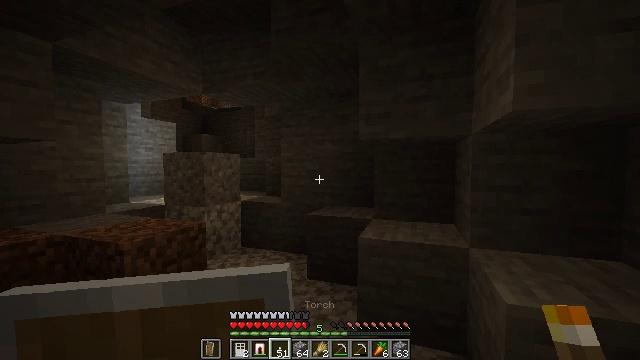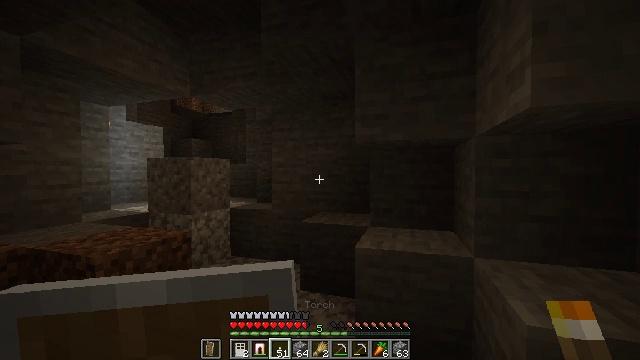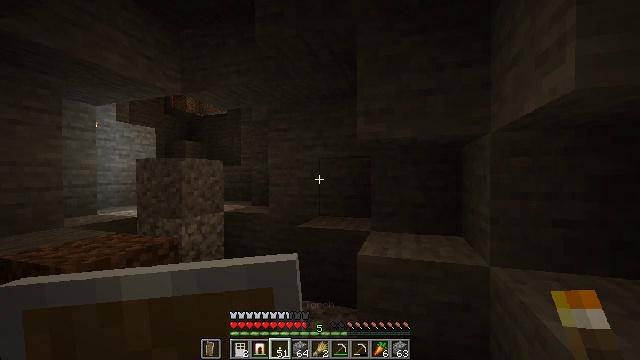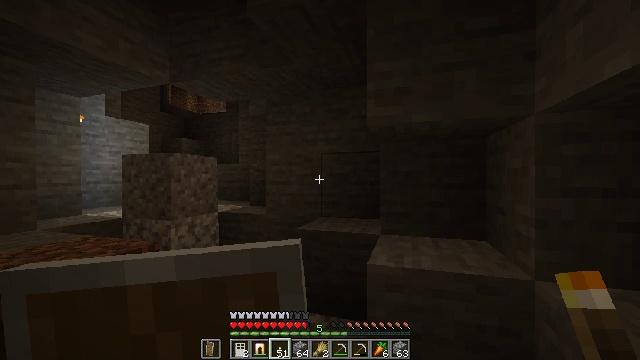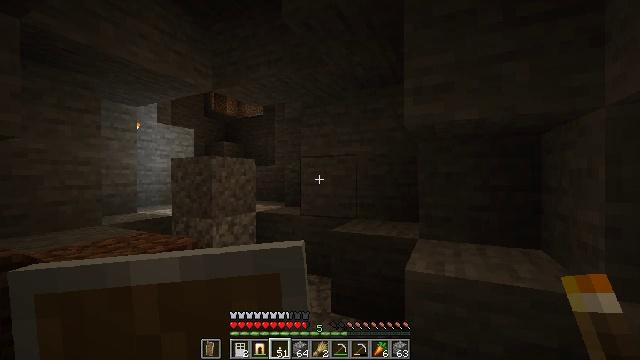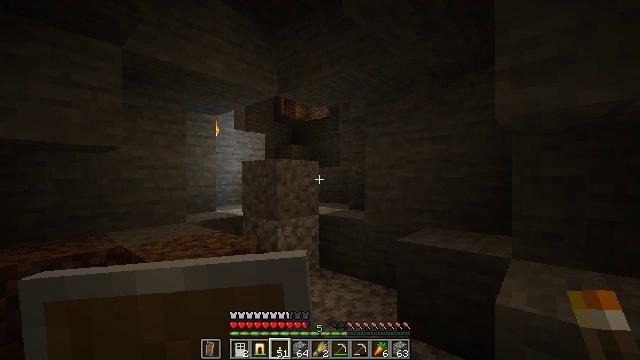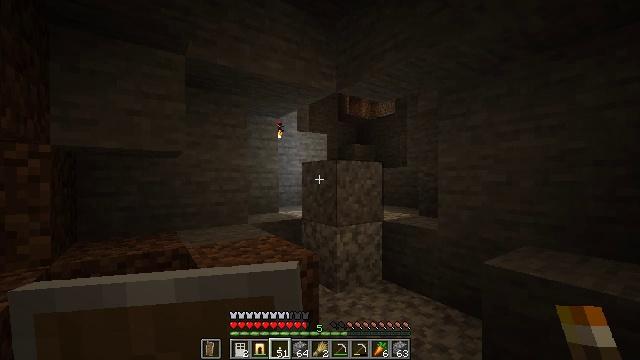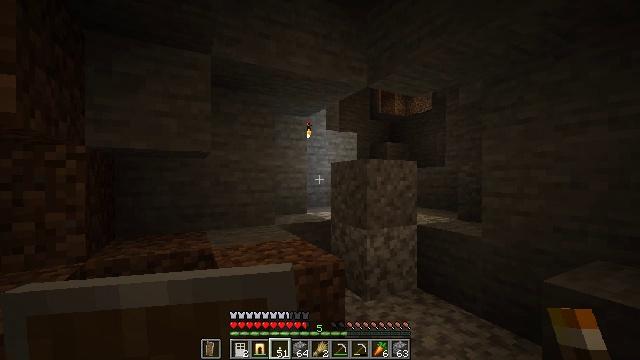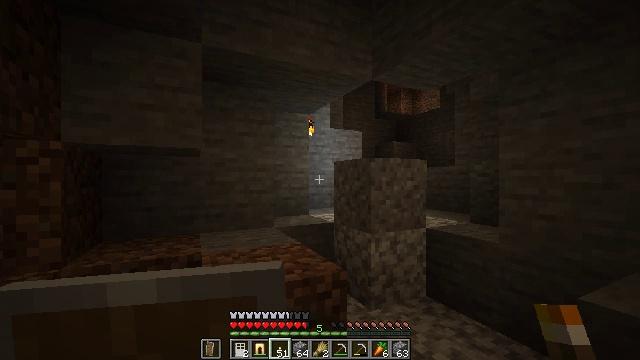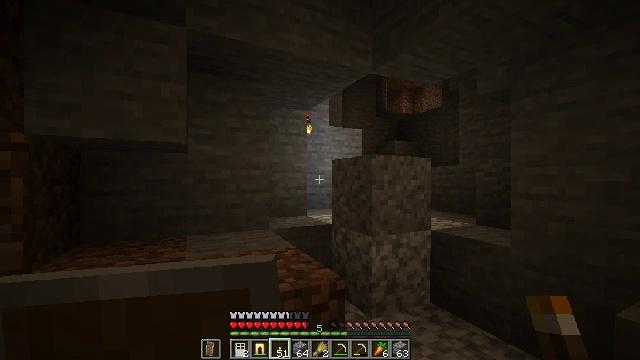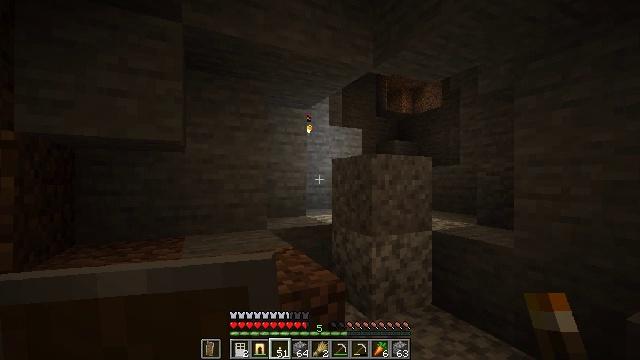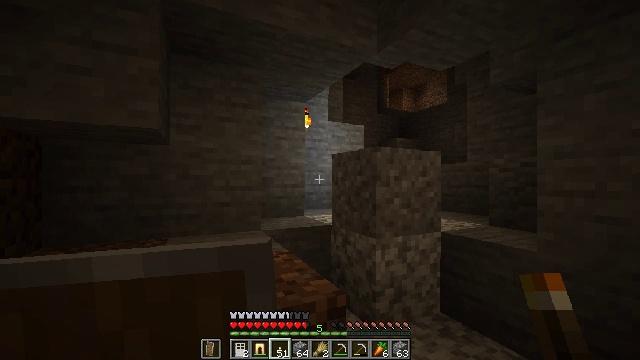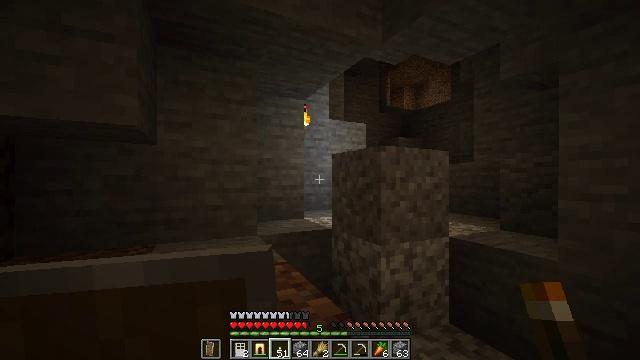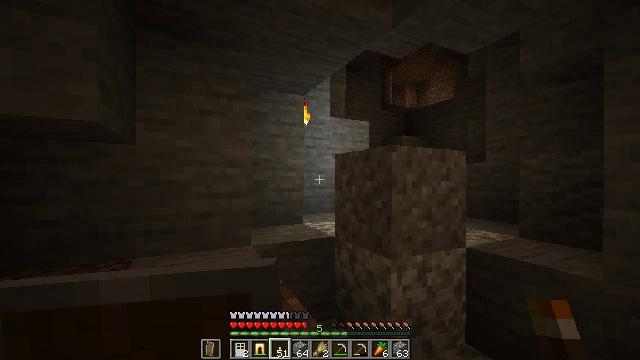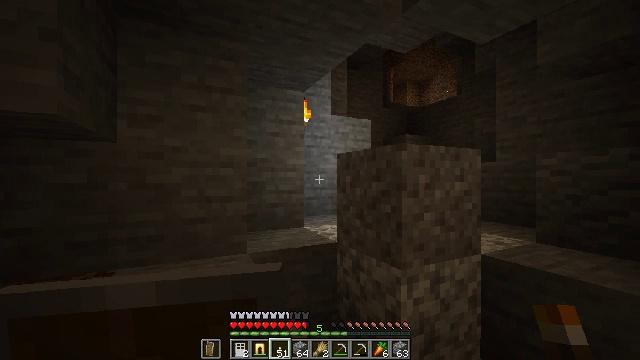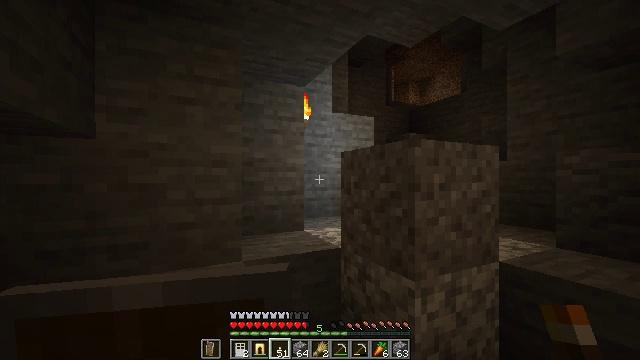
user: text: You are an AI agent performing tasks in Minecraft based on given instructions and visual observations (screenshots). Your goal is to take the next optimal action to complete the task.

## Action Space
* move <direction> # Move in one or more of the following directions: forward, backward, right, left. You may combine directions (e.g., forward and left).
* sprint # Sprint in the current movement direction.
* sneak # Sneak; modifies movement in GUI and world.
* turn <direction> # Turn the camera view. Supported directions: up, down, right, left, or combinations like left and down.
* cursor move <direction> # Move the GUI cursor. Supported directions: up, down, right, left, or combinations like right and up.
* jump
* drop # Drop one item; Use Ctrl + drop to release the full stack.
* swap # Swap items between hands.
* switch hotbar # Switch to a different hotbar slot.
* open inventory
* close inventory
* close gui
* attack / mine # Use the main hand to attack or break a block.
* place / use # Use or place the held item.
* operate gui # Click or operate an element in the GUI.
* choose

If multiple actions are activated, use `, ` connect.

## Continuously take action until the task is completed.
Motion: motion action
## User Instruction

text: Pick up the white bed by breaking it.
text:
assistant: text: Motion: move forward, turn right and up
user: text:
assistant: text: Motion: move forward
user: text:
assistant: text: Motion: move forward
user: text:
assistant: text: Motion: move forward, turn left
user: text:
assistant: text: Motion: move forward, turn left
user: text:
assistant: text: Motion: move forward, turn left
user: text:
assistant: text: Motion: move forward, turn left
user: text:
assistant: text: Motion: move forward, turn left
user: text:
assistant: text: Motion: move forward
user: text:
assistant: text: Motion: move forward
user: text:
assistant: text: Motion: move forward
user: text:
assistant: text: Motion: move forward
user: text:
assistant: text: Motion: move forward
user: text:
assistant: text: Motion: move forward
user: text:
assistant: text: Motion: move forward
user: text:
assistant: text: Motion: move forward
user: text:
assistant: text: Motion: move forward, turn left and down, jump
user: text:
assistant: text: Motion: move forward, jump
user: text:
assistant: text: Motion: move forward, turn left and down, jump
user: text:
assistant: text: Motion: move forward, turn left
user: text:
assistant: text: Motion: move forward
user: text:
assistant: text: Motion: move forward
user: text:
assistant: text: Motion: move forward
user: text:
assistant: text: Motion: move forward
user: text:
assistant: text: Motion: move forward
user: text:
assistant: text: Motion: move forward
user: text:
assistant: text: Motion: move forward
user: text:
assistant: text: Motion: move forward
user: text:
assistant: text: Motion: move forward
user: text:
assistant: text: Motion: move forward, jump